Question: I have two Line Segments, represented by a 3D point at their beginning/end points.
Line:
'''
class Line
{
public string Name { get; set; }
public Point3D Start { get; set; } = new Point3D();
public Point3D End { get; set; } = new Point3D();
}
'''
The 3D points are just 3 doubles for coordinates X,Y and Z.
3DPoint:
'''
class Point3D
{
public double X { get; set; }
public double Y { get; set; }
public double Z { get; set; }
}
'''
Can I find the distance between two 'Lines' and the endpoints of that distance 'Line'. [
Currently, I can successfully get the distance between the two lines with this code (<URL>:
'''
public double lineNearLine(Line l1, Line l2)
{
Vector3D uS = new Vector3D { X = l1.Start.X, Y = l1.Start.Y, Z = l1.Start.Z };
Vector3D uE = new Vector3D { X = l1.End.X, Y = l1.End.Y, Z = l1.End.Z };
Vector3D vS = new Vector3D { X = l2.Start.X, Y = l2.Start.Y, Z = l2.Start.Z };
Vector3D vE = new Vector3D { X = l2.End.X, Y = l2.End.Y, Z = l2.End.Z };
Vector3D w1 = new Vector3D { X = l1.Start.X, Y = l1.Start.Y, Z = l1.Start.Z };
Vector3D w2 = new Vector3D { X = l2.Start.X, Y = l2.Start.Y, Z = l2.Start.Z };
Vector3D u = uE - uS;
Vector3D v = vE - vS;
Vector3D w = w1 - w2;
double a = Vector3D.DotProduct(u, u);
double b = Vector3D.DotProduct(u, v);
double c = Vector3D.DotProduct(v, v);
double d = Vector3D.DotProduct(u, w);
double e = Vector3D.DotProduct(v, w);
double D = a * c - b * b;
double sc, sN, sD = D;
double tc, tN, tD = D;
if (D < 0.01)
{
sN = 0;
sD = 1;
tN = e;
tD = c;
}
else
{
sN = (b * e - c * d);
tN = (a * e - b * d);
if (sN < 0)
{
sN = 0;
tN = e;
tD = c;
}
else if (sN > sD)
{
sN = sD;
tN = e + b;
tD = c;
}
}
if (tN < 0)
{
tN = 0;
if (-d < 0)
{
sN = 0;
}
else if (-d > a)
{
sN = sD;
}
else
{
sN = -d;
sD = a;
}
}
else if (tN > tD)
{
tN = tD;
if ((-d + b) < 0)
{
sN = 0;
}
else if ((-d + b) > a)
{
sN = sD;
}
else
{
sN = (-d + b);
sD = a;
}
}
if (Math.Abs(sN) < 0.01)
{
sc = 0;
}
else
{
sc = sN / sD;
}
if (Math.Abs(tN) < 0.01)
{
tc = 0;
}
else
{
tc = tN / tD;
}
Vector3D dP = w + (sc * u) - (tc * v);
double distance1 = Math.Sqrt(Vector3D.DotProduct(dP, dP));
return distance1;
}
'''
Is there any way to determine the endpoints of the displacement vector 'dP' from the code above? If not, can anyone suggest a better method for finding minimum distance and the endpoints of that distance?
<URL>
Here is my code complete: Shortest distance between two lines represented by the line that connects them at that shortest distance.
1. Sharp3D.Math : I use this reference for Vector3D, but really any 3D vector class will work. On top of that, the vectors aren't even required if you do the subtraction element by element.
2. Point3D : My Personal Point3D class. Feel free to use as much or little as you want. class Point3D
{
public double X { get; set; }
public double Y { get; set; }
public double Z { get; set; }
public Vector3D getVector()
{
return new Vector3D { X = this.X, Y = this.Y, Z = this.Z };
}
}
3. Line : My Personal Line class. Feel free to use as much or little as you want. class Line
{
public string Name { get; set; }
public Point3D Start { get; set; } = new Point3D();
public Point3D End { get; set; } = new Point3D();
public double Length
{
get
{
return Math.Sqrt(Math.Pow((End.X - Start.X), 2) + Math.Pow((End.Y - Start.Y), 2));
}
}
}
1. ClampPointToLine : Clamping function I wrote to clamp a point to a line. public Point3D ClampPointToLine(Point3D pointToClamp, Line lineToClampTo)
{
Point3D clampedPoint = new Point3D();
double minX, minY, minZ, maxX, maxY, maxZ;
if(lineToClampTo.Start.X <= lineToClampTo.End.X)
{
minX = lineToClampTo.Start.X;
maxX = lineToClampTo.End.X;
}
else
{
minX = lineToClampTo.End.X;
maxX = lineToClampTo.Start.X;
}
if (lineToClampTo.Start.Y <= lineToClampTo.End.Y)
{
minY = lineToClampTo.Start.Y;
maxY = lineToClampTo.End.Y;
}
else
{
minY = lineToClampTo.End.Y;
maxY = lineToClampTo.Start.Y;
}
if (lineToClampTo.Start.Z <= lineToClampTo.End.Z)
{
minZ = lineToClampTo.Start.Z;
maxZ = lineToClampTo.End.Z;
}
else
{
minZ = lineToClampTo.End.Z;
maxZ = lineToClampTo.Start.Z;
}
clampedPoint.X = (pointToClamp.X < minX) ? minX : (pointToClamp.X > maxX) ? maxX : pointToClamp.X;
clampedPoint.Y = (pointToClamp.Y < minY) ? minY : (pointToClamp.Y > maxY) ? maxY : pointToClamp.Y;
clampedPoint.Z = (pointToClamp.Z < minZ) ? minZ : (pointToClamp.Z > maxZ) ? maxZ : pointToClamp.Z;
return clampedPoint;
}
2. distanceBetweenLines : The function that returns the line that represents the shortest distance between two lines. Returns null if unsolvable. public Line distBetweenLines(Line l1, Line l2)
{
Vector3D p1, p2, p3, p4, d1, d2;
p1 = l1.Start.getVector();
p2 = l1.End.getVector();
p3 = l2.Start.getVector();
p4 = l2.End.getVector();
d1 = p2 - p1;
d2 = p4 - p3;
double eq1nCoeff = (d1.X * d2.X) + (d1.Y * d2.Y) + (d1.Z * d2.Z);
double eq1mCoeff = (-(Math.Pow(d1.X, 2)) - (Math.Pow(d1.Y, 2)) - (Math.Pow(d1.Z, 2)));
double eq1Const = ((d1.X * p3.X) - (d1.X * p1.X) + (d1.Y * p3.Y) - (d1.Y * p1.Y) + (d1.Z * p3.Z) - (d1.Z * p1.Z));
double eq2nCoeff = ((Math.Pow(d2.X, 2)) + (Math.Pow(d2.Y, 2)) + (Math.Pow(d2.Z, 2)));
double eq2mCoeff = -(d1.X * d2.X) - (d1.Y * d2.Y) - (d1.Z * d2.Z);
double eq2Const = ((d2.X * p3.X) - (d2.X * p1.X) + (d2.Y * p3.Y) - (d2.Y * p2.Y) + (d2.Z * p3.Z) - (d2.Z * p1.Z));
double[,] M = new double[,] { { eq1nCoeff, eq1mCoeff, -eq1Const }, { eq2nCoeff, eq2mCoeff, -eq2Const } };
int rowCount = M.GetUpperBound(0) + 1;
// pivoting
for (int col = 0; col + 1 < rowCount; col++) if (M[col, col] == 0)
// check for zero coefficients
{
// find non-zero coefficient
int swapRow = col + 1;
for (; swapRow < rowCount; swapRow++) if (M[swapRow, col] != 0) break;
if (M[swapRow, col] != 0) // found a non-zero coefficient?
{
// yes, then swap it with the above
double[] tmp = new double[rowCount + 1];
for (int i = 0; i < rowCount + 1; i++)
{ tmp[i] = M[swapRow, i]; M[swapRow, i] = M[col, i]; M[col, i] = tmp[i]; }
}
else return null; // no, then the matrix has no unique solution
}
// elimination
for (int sourceRow = 0; sourceRow + 1 < rowCount; sourceRow++)
{
for (int destRow = sourceRow + 1; destRow < rowCount; destRow++)
{
double df = M[sourceRow, sourceRow];
double sf = M[destRow, sourceRow];
for (int i = 0; i < rowCount + 1; i++)
M[destRow, i] = M[destRow, i] * df - M[sourceRow, i] * sf;
}
}
// back-insertion
for (int row = rowCount - 1; row >= 0; row--)
{
double f = M[row, row];
if (f == 0) return null;
for (int i = 0; i < rowCount + 1; i++) M[row, i] /= f;
for (int destRow = 0; destRow < row; destRow++)
{ M[destRow, rowCount] -= M[destRow, row] * M[row, rowCount]; M[destRow, row] = 0; }
}
double n = M[0, 2];
double m = M[1, 2];
Point3D i1 = new Point3D { X = p1.X + (m * d1.X), Y = p1.Y + (m * d1.Y), Z = p1.Z + (m * d1.Z) };
Point3D i2 = new Point3D { X = p3.X + (n * d2.X), Y = p3.Y + (n * d2.Y), Z = p3.Z + (n * d2.Z) };
Point3D i1Clamped = ClampPointToLine(i1, l1);
Point3D i2Clamped = ClampPointToLine(i2, l2);
return new Line { Start = i1Clamped, End = i2Clamped };
}
'''
Line shortestDistanceLine = distBetweenLines(l1, l2);
'''
So far this has been accurate in my testing. Returns null if passed two identical lines. I appreciate any feedback!
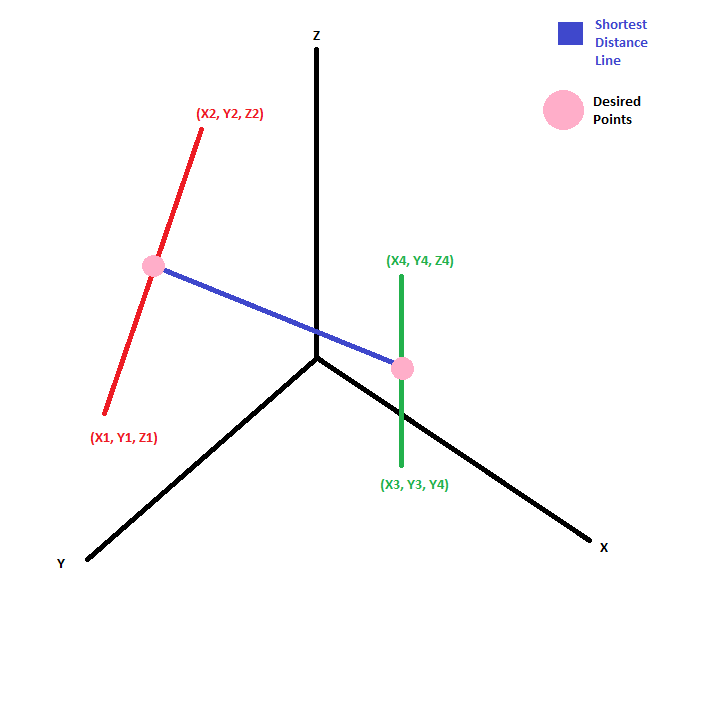
Answer: The shortest distance between two skew lines (lines which don't intersect) is the distance of the line which is perpendicular to both of them.
If we have a line l1 with known points p1 and p2, and a line l2 with known points p3 and p4:
'''
The direction vector of l1 is p2-p1, or d1.
The direction vector of l2 is p4-p3, or d2.
'''
We therefore know that the vector we are looking for, v, is perpendicular to both of these direction vectors:
'''
d1.v = 0 & d2.v = 0
'''
Or, if you prefer:
'''
d1x*vx + d1y*vy + d1z*vz = 0
'''
And the same for d2.
Let's take the point on the lines l1, l2 where v is actually perpendicular to the direction. We'll call these two points i1 and i2 respectively.
'''
Since i1 lies on l1, we can say that i1 = p1 + m*d1, where m is some number.
Similarly, i2 = p3 + n*d2, where n is another number.
'''
Since v is the vector between i1 and i2 (by definition) we get that v = i2 - i1.
This gives the substitutions for the x,y,z vectors of v:
'''
vx = i2x - i1x = (p3x + n*d2x) - (p1x + m*d1x)
'''
and so on.
Which you can now substitute back into your dot product equation:
'''
d1x * ( (p3x + n*d2x) - (p1x + m*d1x) ) + ... = 0
'''
This has reduced our number of equations to 2 (the two dot product equations) with two unknowns (m and n), so you can now solve them!
Once you have m and n, you can find the coordinates by going back to the original calculation of i1 and i2.
If you only wanted the shortest distance for points on the segment between p1-p2 and p3-p4, you can clamp i1 and i2 between these ranges of coordinates, since the shortest distance will always be as close to the perpendicular as possible.